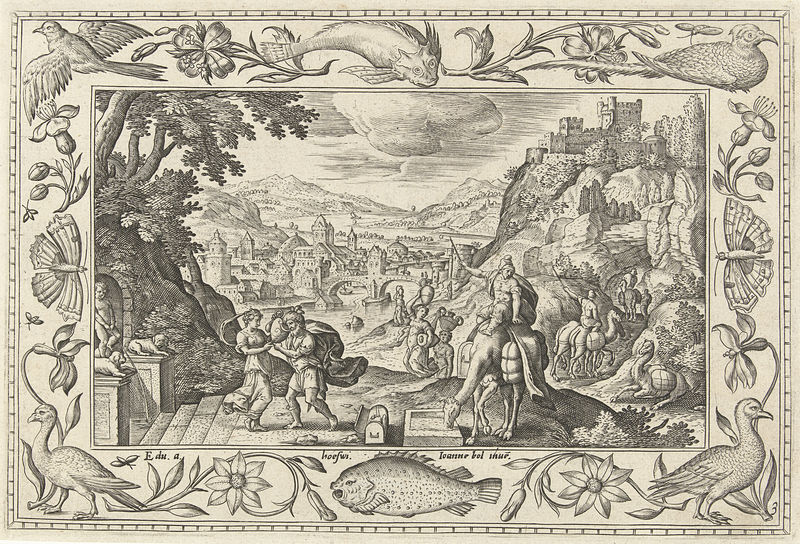
Titel: Rebekka en Eliëzer bij de bron
Künstler: Adriaen Collaert
Standort: Amsterdam
Institution: Rijksmuseum
Schlagwörter: church, people, stairs, forest, river, castle, animals, bird, bridge, town, city, war, fish, dance, camel, duck, butterfly, tree, mountains, 새랑 물고기가 있다, 마을이 보인다, 낙타가 있다, 성이 보인다, 구름이 신기하게 생겼다, 물을 옮기고 있다, 성이 언덕에 위치해 있다